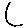
Label: line